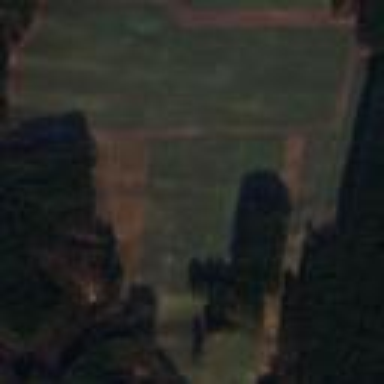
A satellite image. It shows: Picturesque farmland scene.